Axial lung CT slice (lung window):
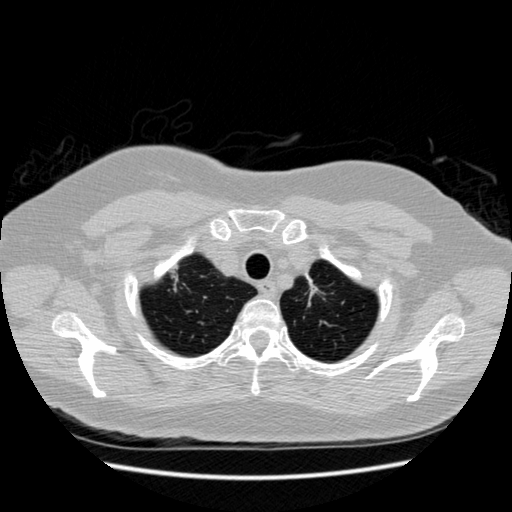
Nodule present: no